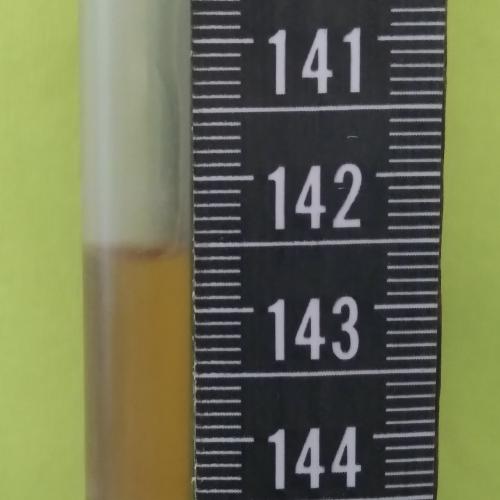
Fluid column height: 142.6 cm